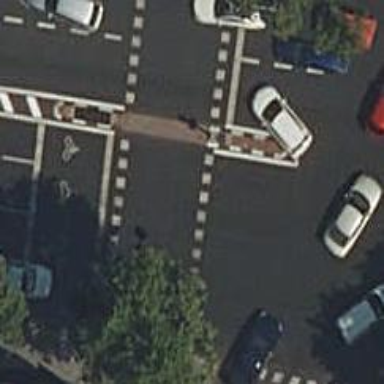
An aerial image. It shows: Road with traffic signals at the crossing.